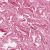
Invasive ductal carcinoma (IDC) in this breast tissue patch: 0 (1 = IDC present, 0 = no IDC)